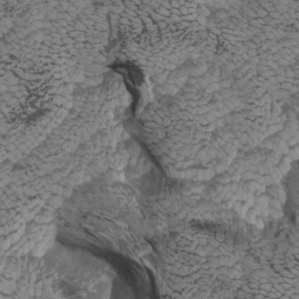
Label: non_frost